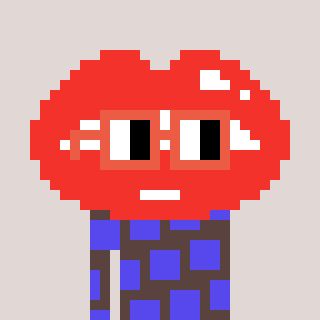
a pixel art character with square orange glasses, a lips-shaped head and a darkbrown-colored body on a warm background